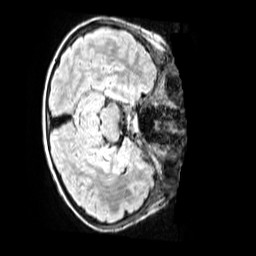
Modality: FLAIR
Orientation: axial
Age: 10
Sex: male
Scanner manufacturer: siemens
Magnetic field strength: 3 T
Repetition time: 5 s
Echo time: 0.388 s